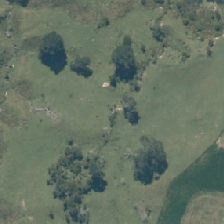
Land cover: broadleaved_indigenous_hardwood